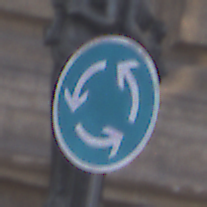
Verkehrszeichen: Kreisverkehr
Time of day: SunriseSunset
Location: Outdoor (Urban)
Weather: PartlyCloudy
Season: NotSpecified
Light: Natural